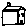
Label: house